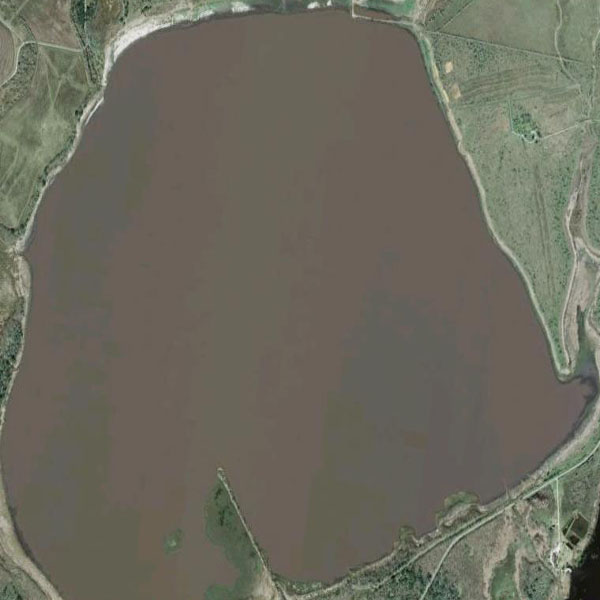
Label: Pond